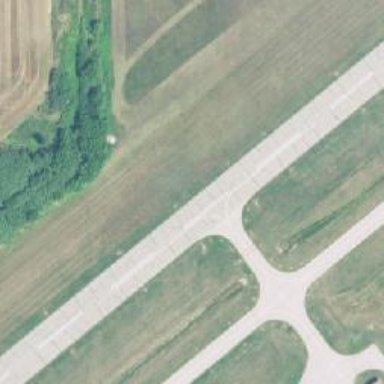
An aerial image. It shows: View of taxiway at the airport.